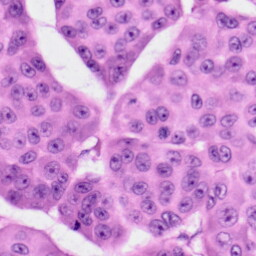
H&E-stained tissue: Skin